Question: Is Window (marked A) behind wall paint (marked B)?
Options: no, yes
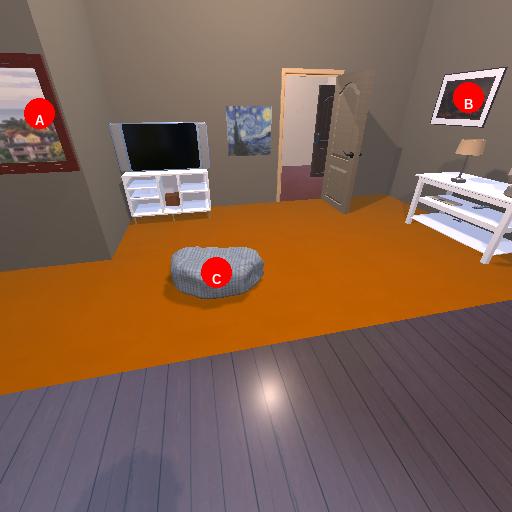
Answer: no